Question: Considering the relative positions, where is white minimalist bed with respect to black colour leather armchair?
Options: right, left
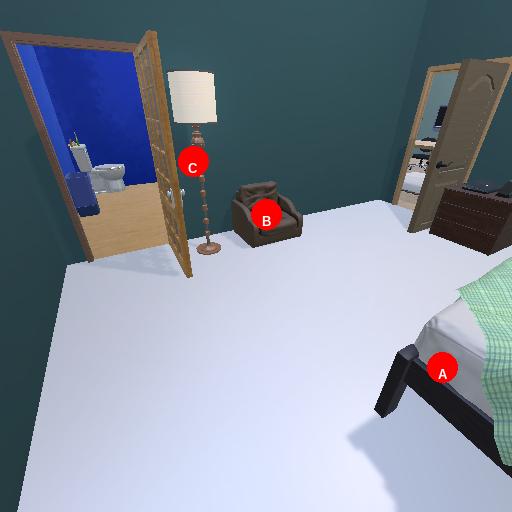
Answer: right